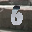
Label: 6